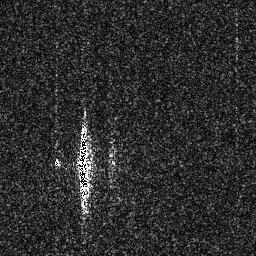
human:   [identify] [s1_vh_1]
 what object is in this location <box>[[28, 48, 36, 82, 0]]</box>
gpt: <ref>1 large ship at the center</ref>